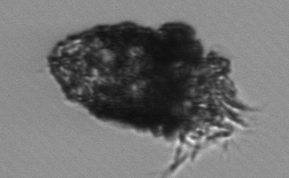
Label: Stenosemella_pacifica